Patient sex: F
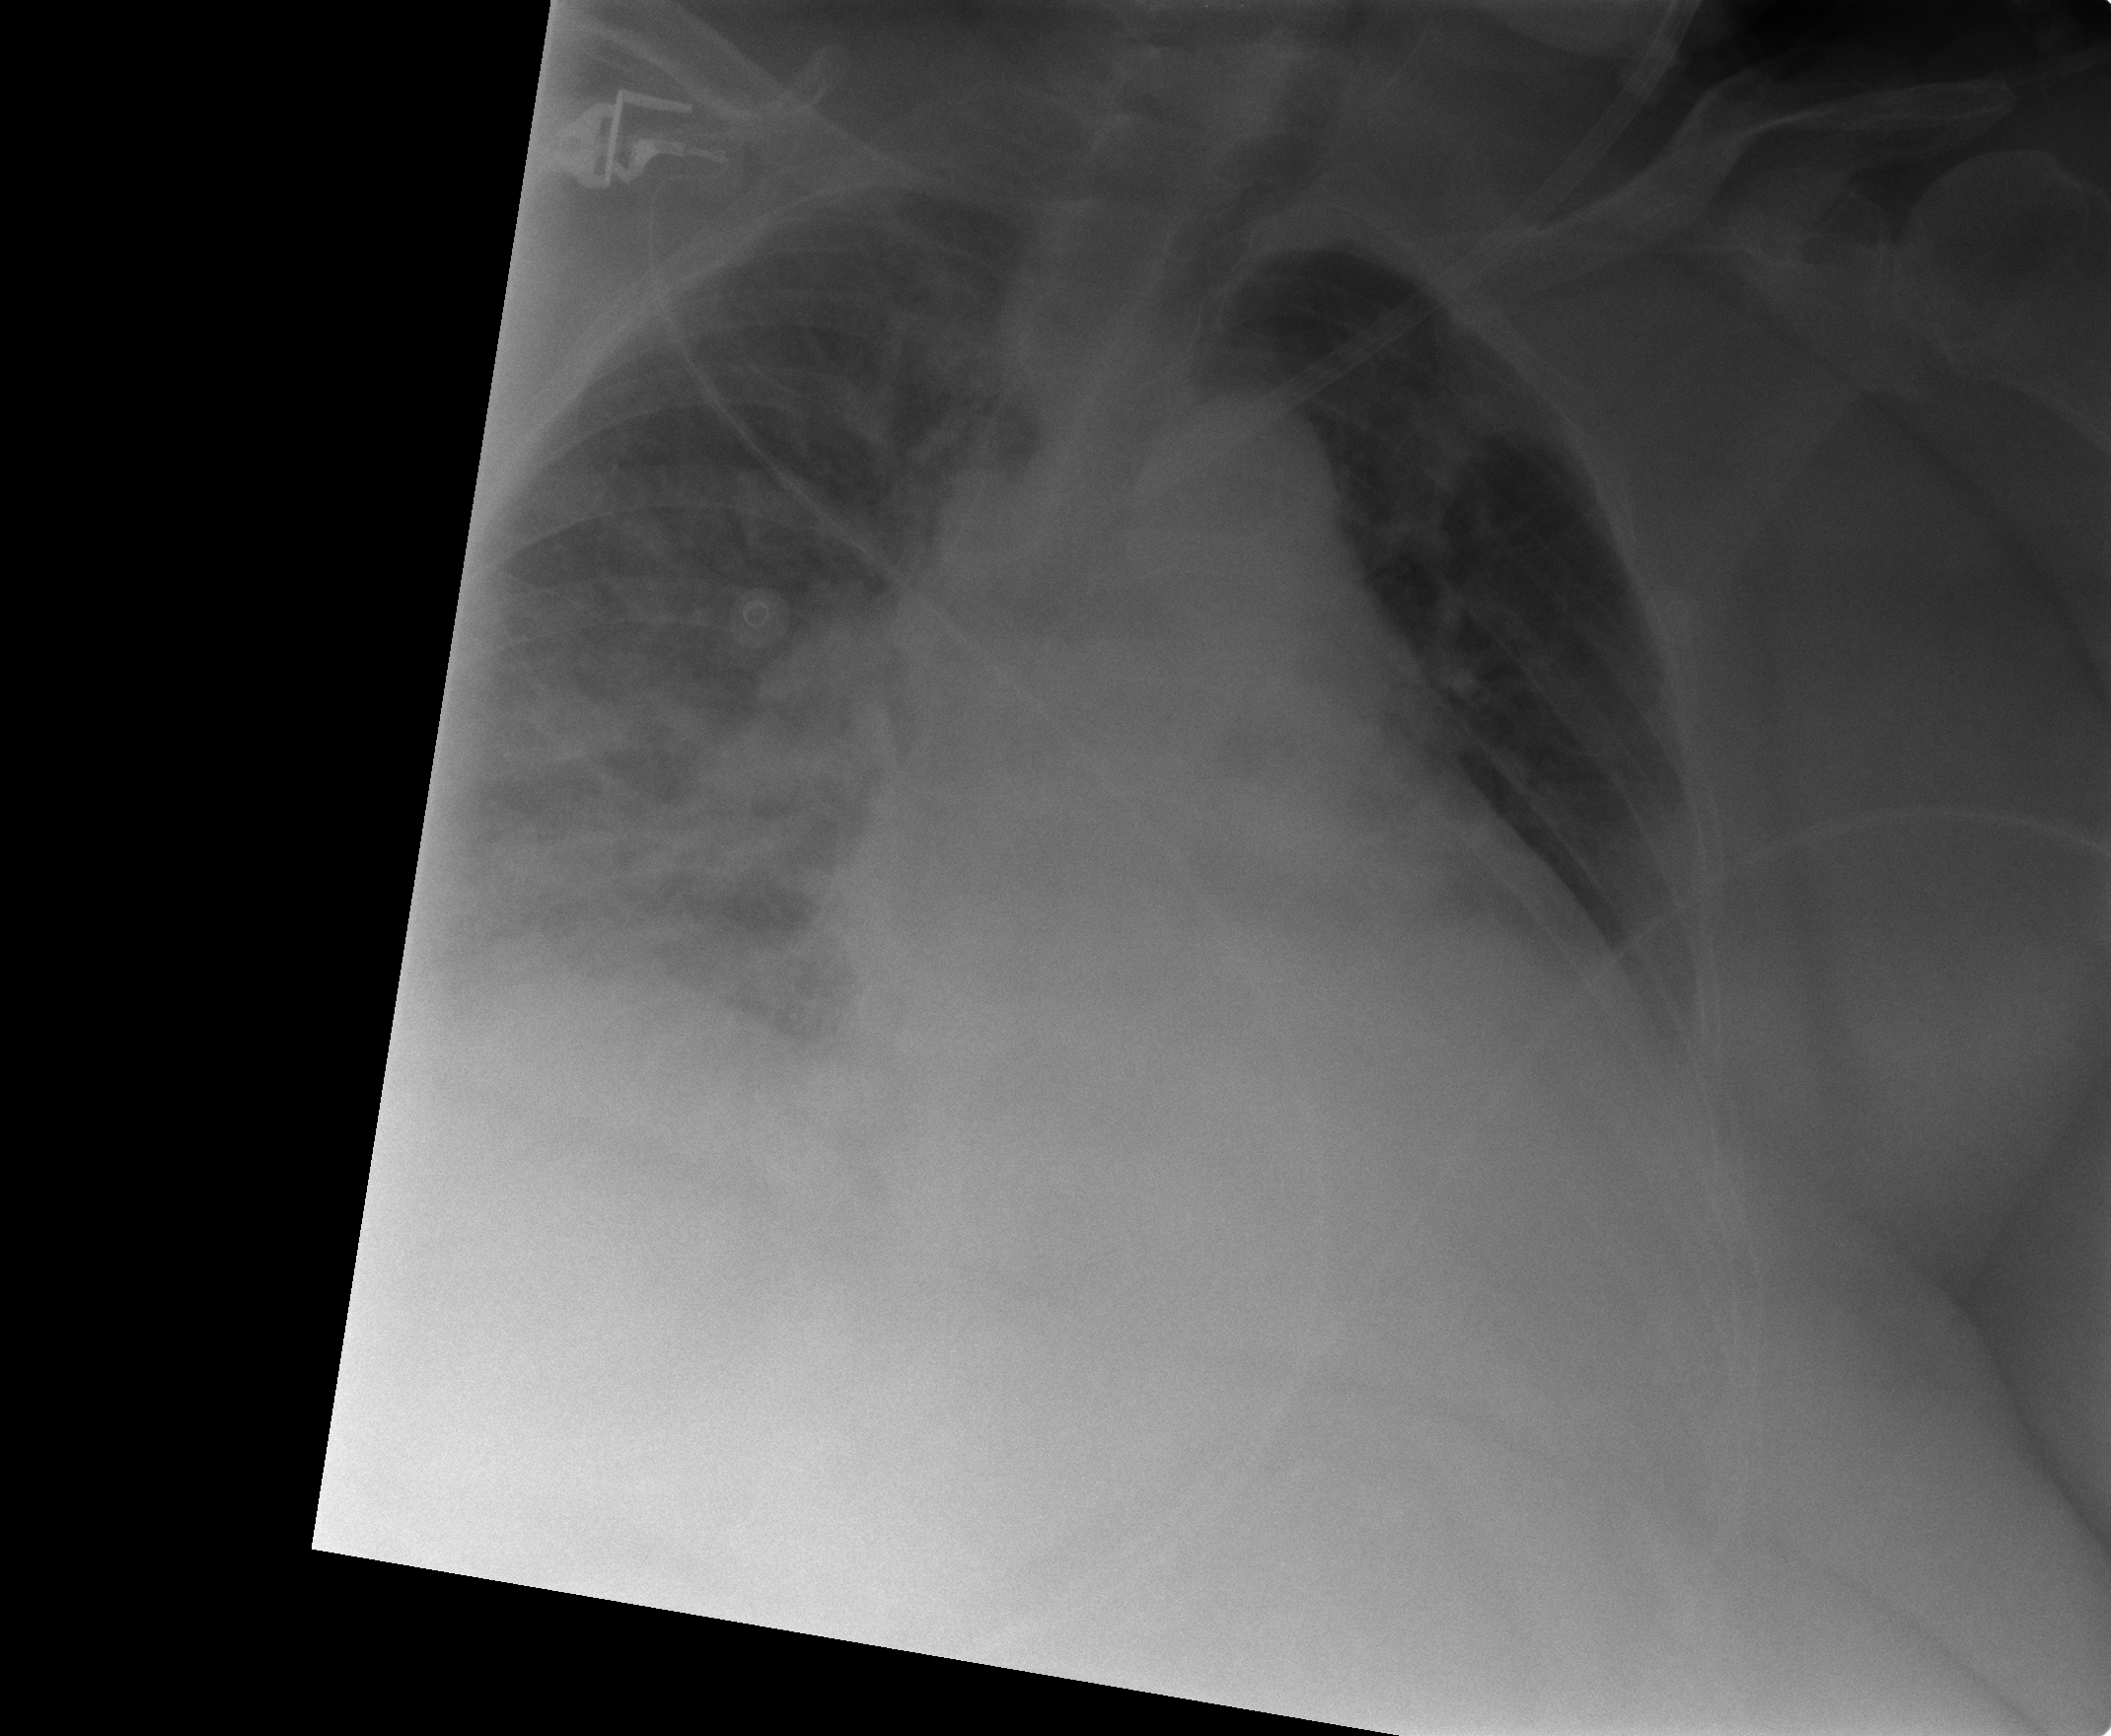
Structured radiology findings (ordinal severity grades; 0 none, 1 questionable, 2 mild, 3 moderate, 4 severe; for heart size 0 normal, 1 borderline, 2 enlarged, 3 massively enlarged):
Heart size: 2
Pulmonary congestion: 2
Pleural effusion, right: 3
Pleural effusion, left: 2
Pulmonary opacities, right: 2
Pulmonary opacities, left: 2
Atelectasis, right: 2
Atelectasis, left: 2